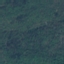
Land use / land cover: Forest